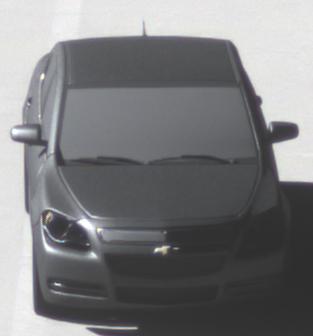
Make: Chevrolet
Model: Malibu 2.4
Detailed model: Malibu
Model produced from: 2012/07
Model produced until: 2014/08
Doors: 4
Color: gray
Road condition: dry road
Daytime: morning or afternoon
Contrast: high contrast